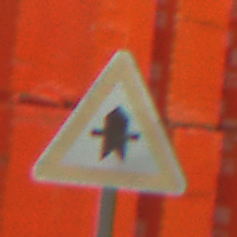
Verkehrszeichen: Vorfahrt
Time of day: MorningAfternoon
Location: Outdoor (Suburban)
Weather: PartlyCloudy
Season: NotSpecified
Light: Natural